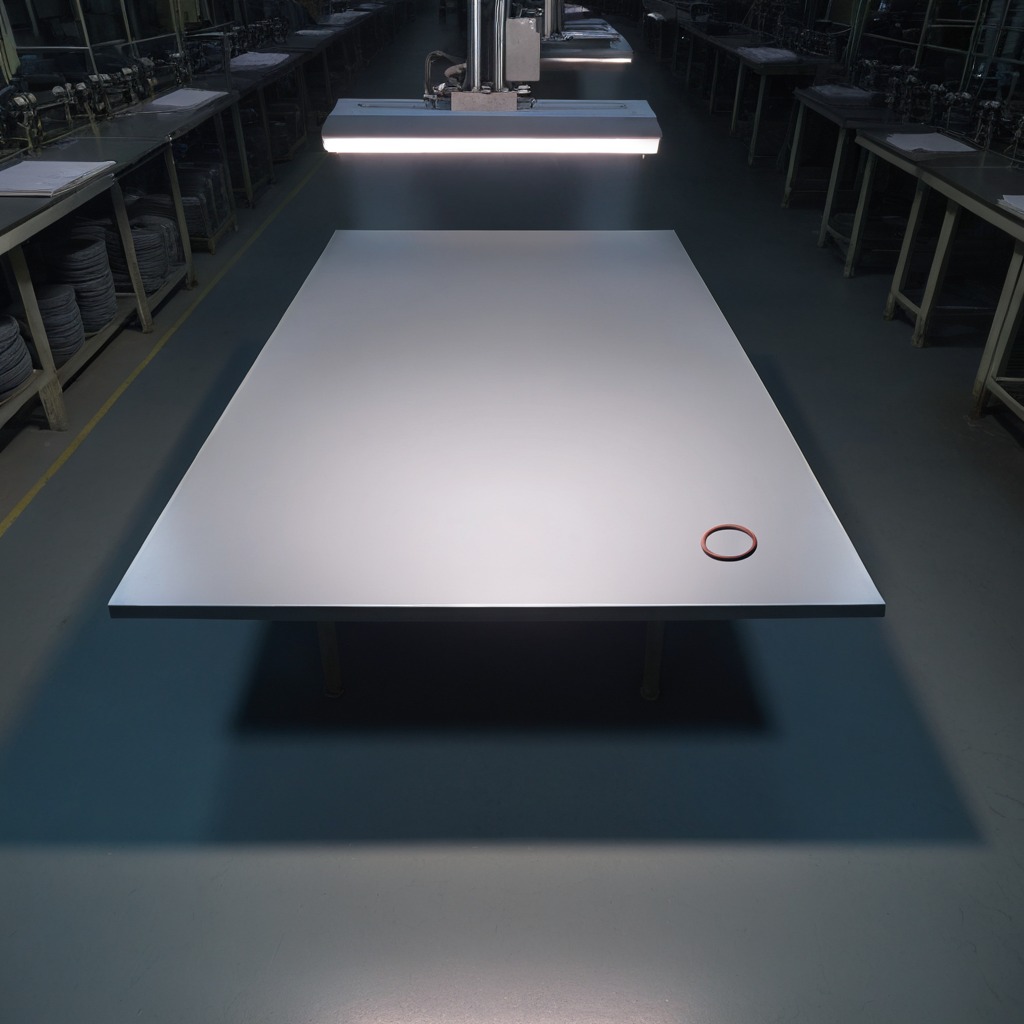
A rubber O-ring is lying on the tabletop.